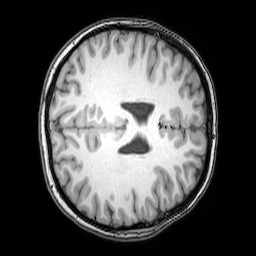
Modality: T1w
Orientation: axial
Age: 24
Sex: female
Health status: healthy
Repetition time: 0.081 s
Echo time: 0.037 s